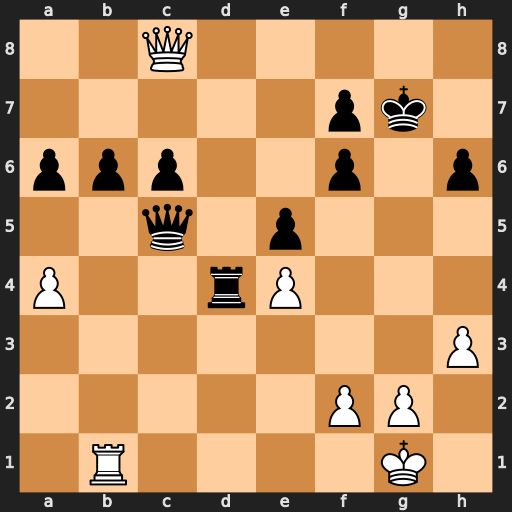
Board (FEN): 2Q5/5pk1/ppp2p1p/2q1p3/P2rP3/7P/5PP1/1R4K1
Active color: w
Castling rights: -
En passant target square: -
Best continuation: Rb3 f5 Rg3+ Kf6 Qxf5+ Ke7 Rf3